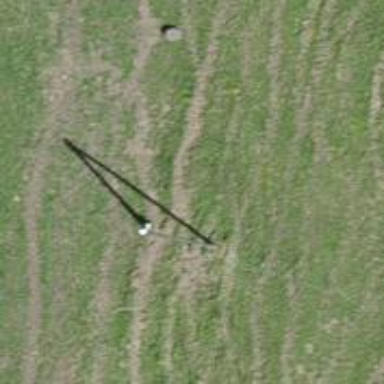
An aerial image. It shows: Power pole.